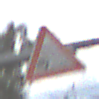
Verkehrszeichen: SplittSchotter
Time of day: MorningAfternoon
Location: Outdoor (RoadRail)
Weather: PartlyCloudy
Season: NotSpecified
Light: Natural